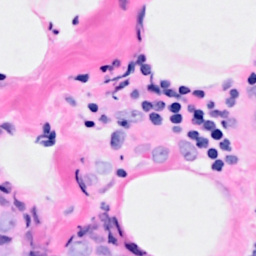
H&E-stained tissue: Breast